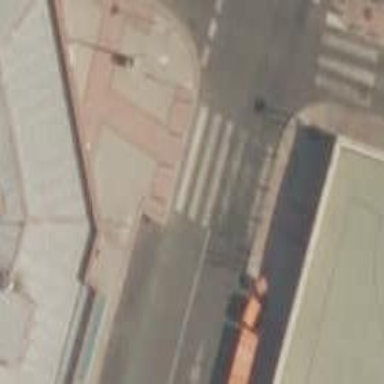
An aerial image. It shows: Uncontrolled zebra crossing on the road.